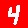
Digit: 4